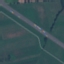
Label: Highway